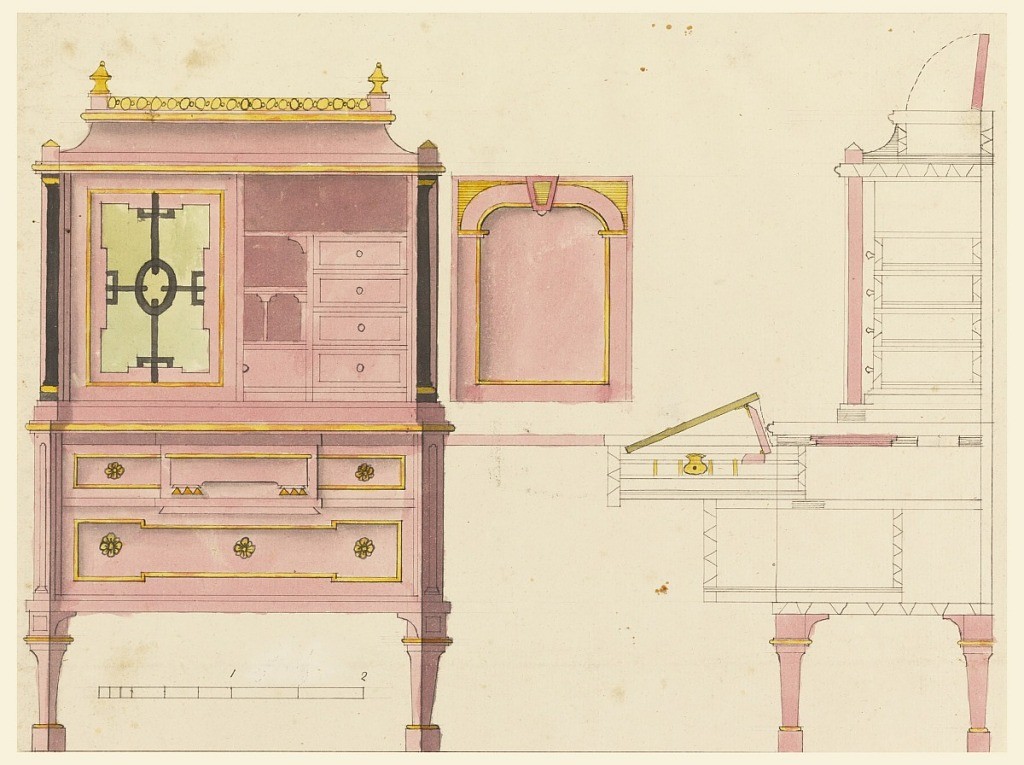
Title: Design for a Writing Desk
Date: ca. 1805
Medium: Graphite, pen and ink, brush and watercolor on paper
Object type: Drawing
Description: Left, front elevation of a design for a writing desk. Upper section with double doors enclosing fitted desk sections, surmounted by a hood with concave molding, and carved railing with finials at corners. Lower section with two long drawers on legs. Right, details of construction, section through side. Scale below.